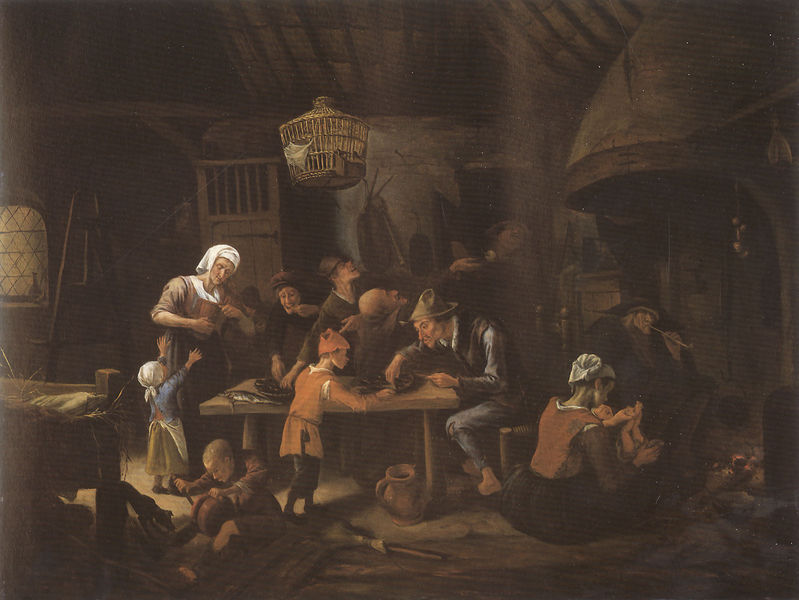
Titel: Die magere Küche
Künstler: Jan Steen
Institution: Ottawa, National Gallery of Canada
Schlagwörter: feuer, gemälde, mann, vogel, weiß, menschen, mädchen, fenster, frau, hut, stroh, tisch, tür, hund, tuch, alte, schüssel, familie, kind, mutter, alltag, bauern, genre, kamin, kinder, krug, essen, pfeife, bett, korb, brot, stube, junge, bauer, küche, fisch, schneiden, käfig, vogelkäfig, bauernstube, großmutter, entflogen